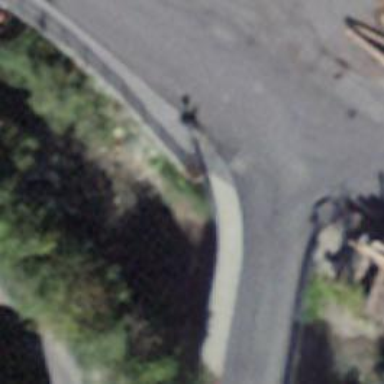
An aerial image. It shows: Bus stop with platform for public transport.